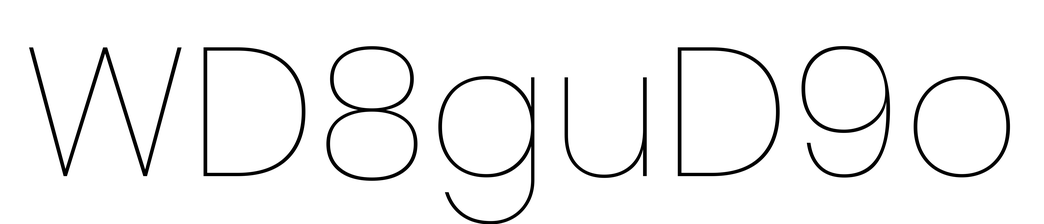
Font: Poppins-Thin